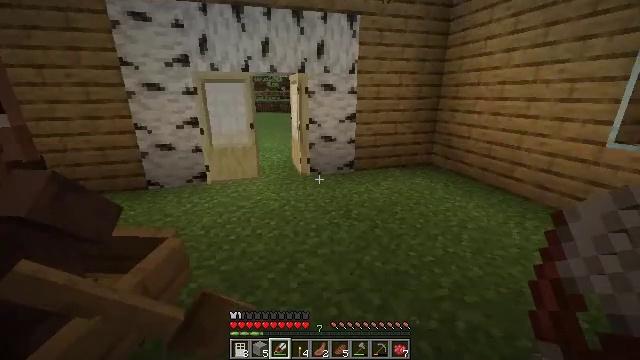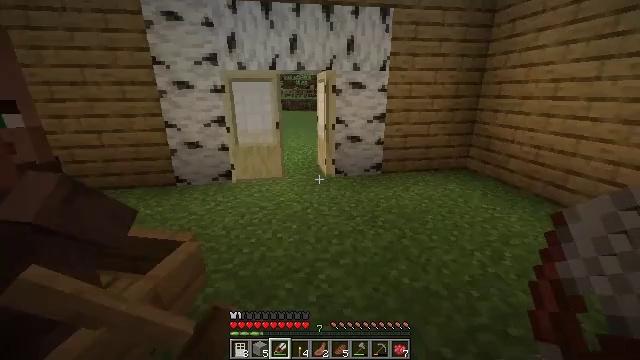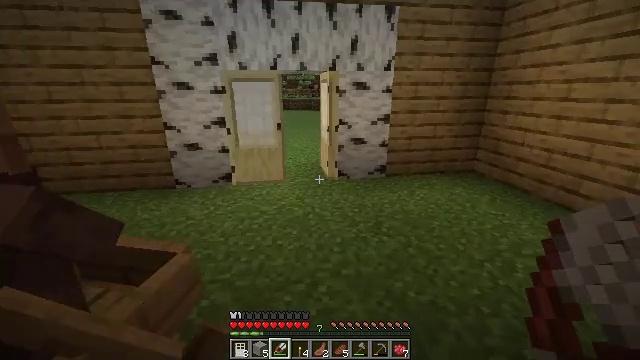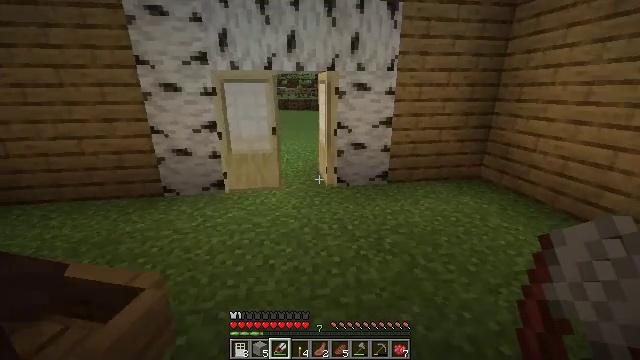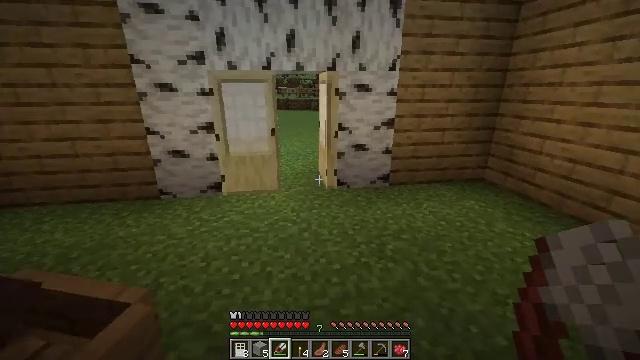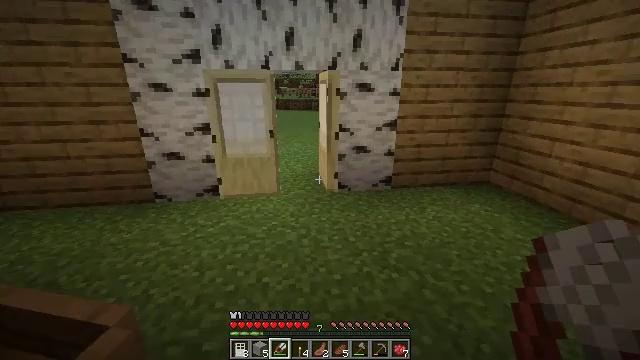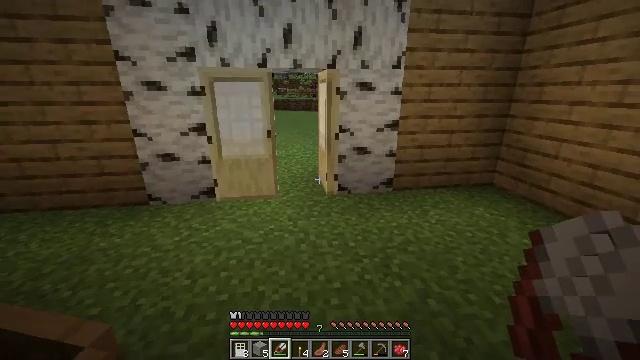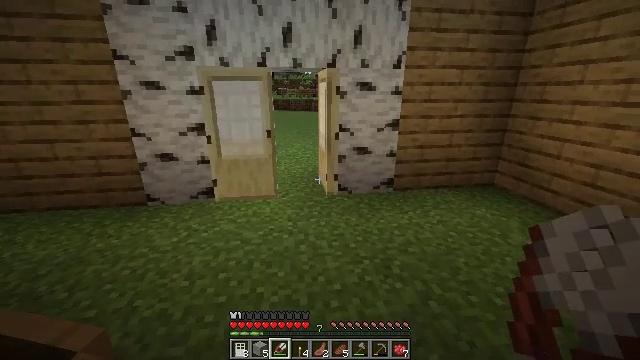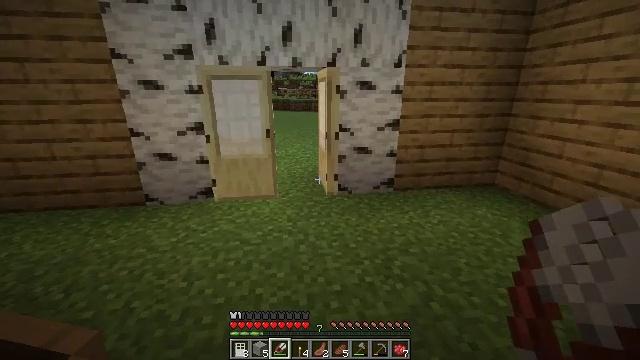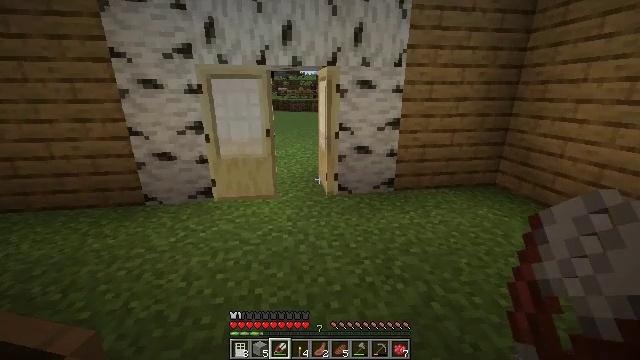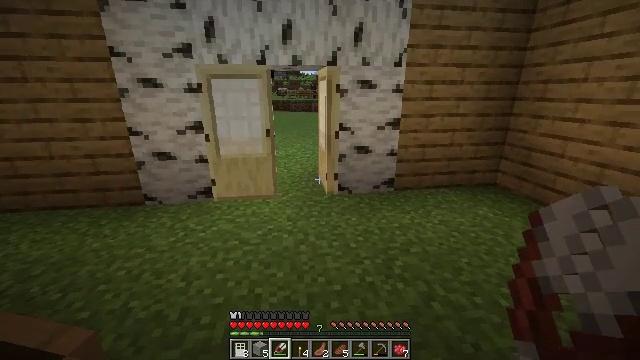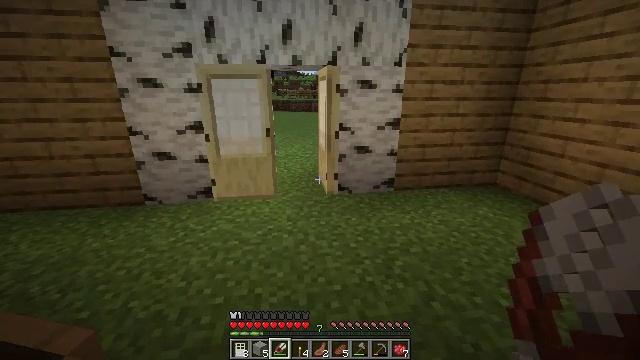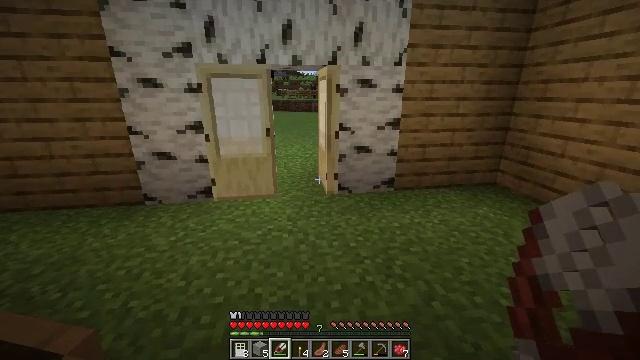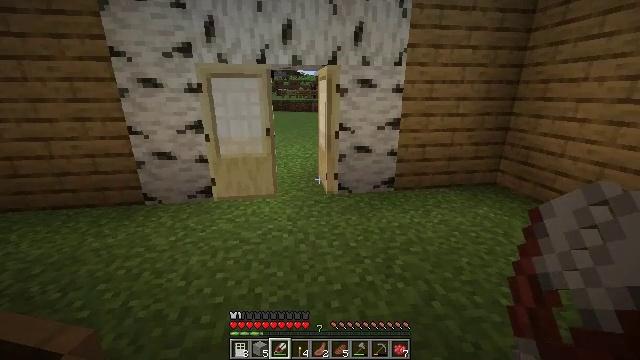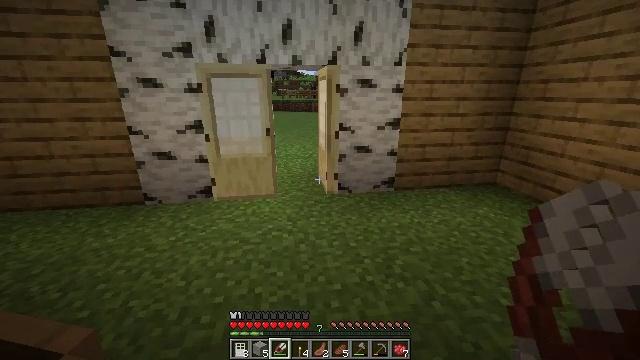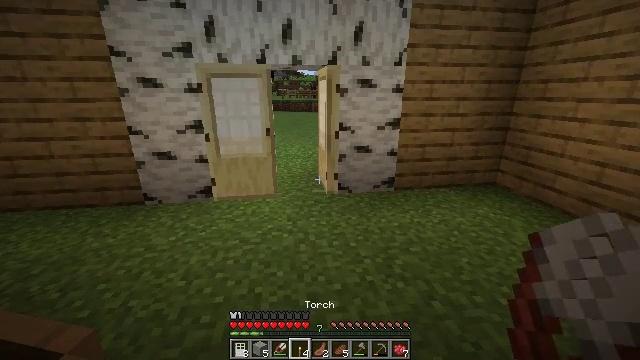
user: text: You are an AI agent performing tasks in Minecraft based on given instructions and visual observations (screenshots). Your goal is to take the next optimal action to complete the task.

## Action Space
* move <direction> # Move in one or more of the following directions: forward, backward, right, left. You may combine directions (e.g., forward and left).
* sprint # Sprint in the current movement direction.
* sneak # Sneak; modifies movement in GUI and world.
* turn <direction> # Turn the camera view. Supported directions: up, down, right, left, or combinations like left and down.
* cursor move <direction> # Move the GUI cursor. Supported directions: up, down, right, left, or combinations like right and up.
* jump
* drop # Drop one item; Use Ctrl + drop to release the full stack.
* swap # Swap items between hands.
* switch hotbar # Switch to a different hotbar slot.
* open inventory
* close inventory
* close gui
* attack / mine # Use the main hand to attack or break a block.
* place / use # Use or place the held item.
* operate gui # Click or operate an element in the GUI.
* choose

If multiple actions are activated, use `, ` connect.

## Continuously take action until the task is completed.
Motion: motion action
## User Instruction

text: Attack the birch door to open a passage.
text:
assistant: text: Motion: move forward, turn left
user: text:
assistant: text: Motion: move forward
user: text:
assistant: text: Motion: move forward
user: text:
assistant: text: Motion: move forward
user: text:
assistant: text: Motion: no_op
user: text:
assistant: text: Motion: no_op
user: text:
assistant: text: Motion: no_op
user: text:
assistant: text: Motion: no_op
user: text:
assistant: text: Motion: no_op
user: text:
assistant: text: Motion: no_op
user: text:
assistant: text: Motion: no_op
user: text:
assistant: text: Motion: no_op
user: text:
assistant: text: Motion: no_op
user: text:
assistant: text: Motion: no_op
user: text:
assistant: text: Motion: no_op
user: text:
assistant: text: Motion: no_op
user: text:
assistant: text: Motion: no_op
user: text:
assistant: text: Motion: no_op
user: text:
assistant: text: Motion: no_op
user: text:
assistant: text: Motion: no_op
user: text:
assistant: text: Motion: no_op
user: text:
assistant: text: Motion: no_op
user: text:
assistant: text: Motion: no_op
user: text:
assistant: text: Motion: no_op
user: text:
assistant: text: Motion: no_op
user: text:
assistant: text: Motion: no_op
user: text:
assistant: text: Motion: no_op
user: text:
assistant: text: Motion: no_op
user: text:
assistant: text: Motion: no_op
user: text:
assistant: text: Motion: no_op